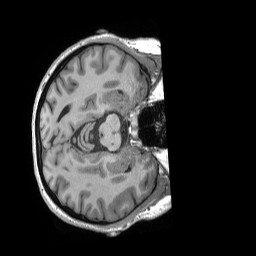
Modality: T1w
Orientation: axial
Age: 37
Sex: female
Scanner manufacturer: siemens
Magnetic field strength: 3 T
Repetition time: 2.4 s
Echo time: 0.00224 s